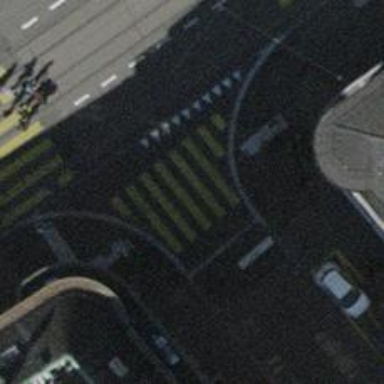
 there are traffic signals and zebra crossing."